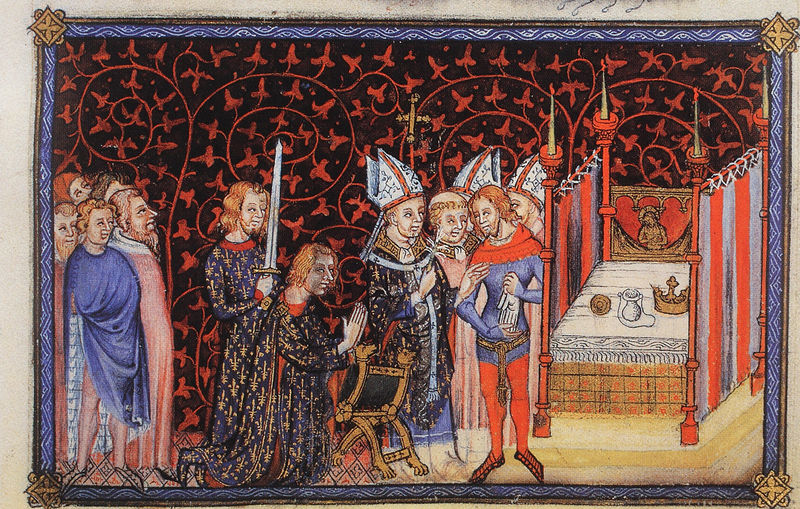
Titel: Buch zur Krönung Charles V von Frankreich/ Coronation Book of Charles V of France
Institution: British Library
Schlagwörter: handschuhe, hintergrund, männer, schwarz, stuhl, rot, ornament, rahmen, gewänder, borte, gotik, krone, ranken, bischof, kaiser, könig, thron, ornamente, bett, buch, kreuz, schwert, beten, christlich, mittelalter, krönung, segen, bischöfe, vegetabil, buchmalerei, gnade, päpste, kirchengericht